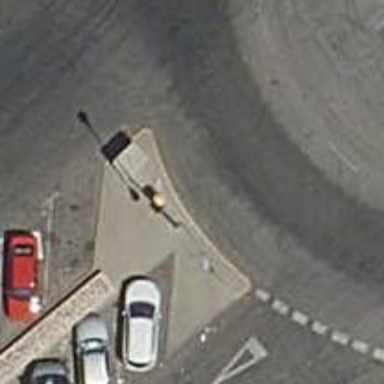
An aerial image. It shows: Post box is visible.